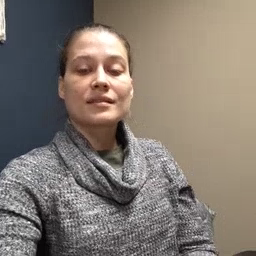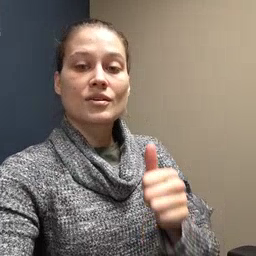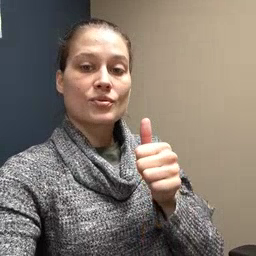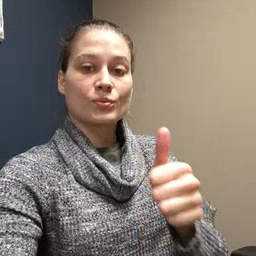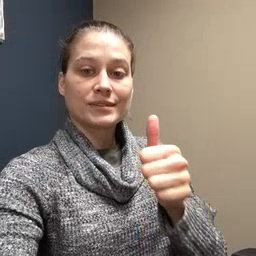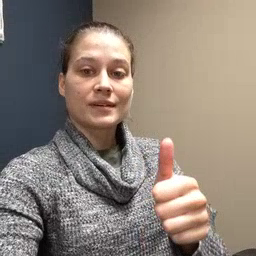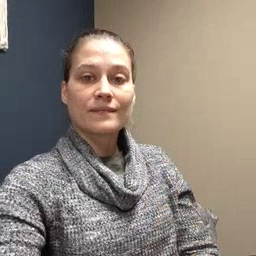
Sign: yourself